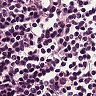
Metastatic tissue present: no